Field crop: maize
Growth stage: 2
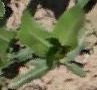
Species: maize